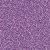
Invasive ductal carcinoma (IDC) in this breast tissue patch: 1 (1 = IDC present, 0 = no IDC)